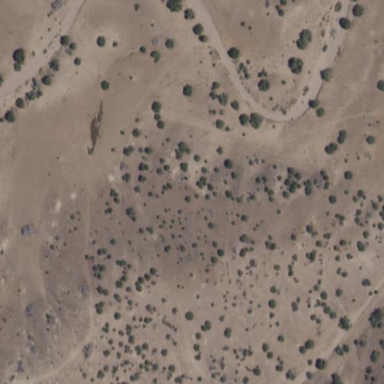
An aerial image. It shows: Patch of scrub vegetation.